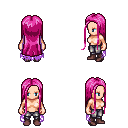
a pixel art fantasy rpg character, female body template, human, light skin, maroon tattered cape, metal pants, pink extra-long hairstyle, maroon shoes, four views (front, back, left, right), 2x2 character sprite sheet, small pixel art, hard edges, no anti-aliasing